Question:
I need some help creating a subset of data. I'm sure this is a simple problem but I can't figure it out.
For example, in the table, I need to create a subset of the data that includes the presidential winner from each state. So for Alabama for example, I would need the line for Donald J Trump since he got the highest proportion of votes (candidate votes/ total votes). I would need to isolate the winners from every state.
'''
State Candidate candidatevotes totalvotes
Alabama D J Trump <PHONE> <PHONE>
Alabama Clinton 729547 <PHONE>
Alabama Gary Johnson 44467 <PHONE>
Alabama Other 21712 <PHONE>
'''
However, I don't know how to isolate the winner from each state. I have tried using using
'''
data_sub <- filename[candidatevotes/totalvotes > .5]
'''
but I know that since there are 3rd party candidates, not every winner from each state will win with majority votes. I have attached a picture for reference. Thank you in advance!
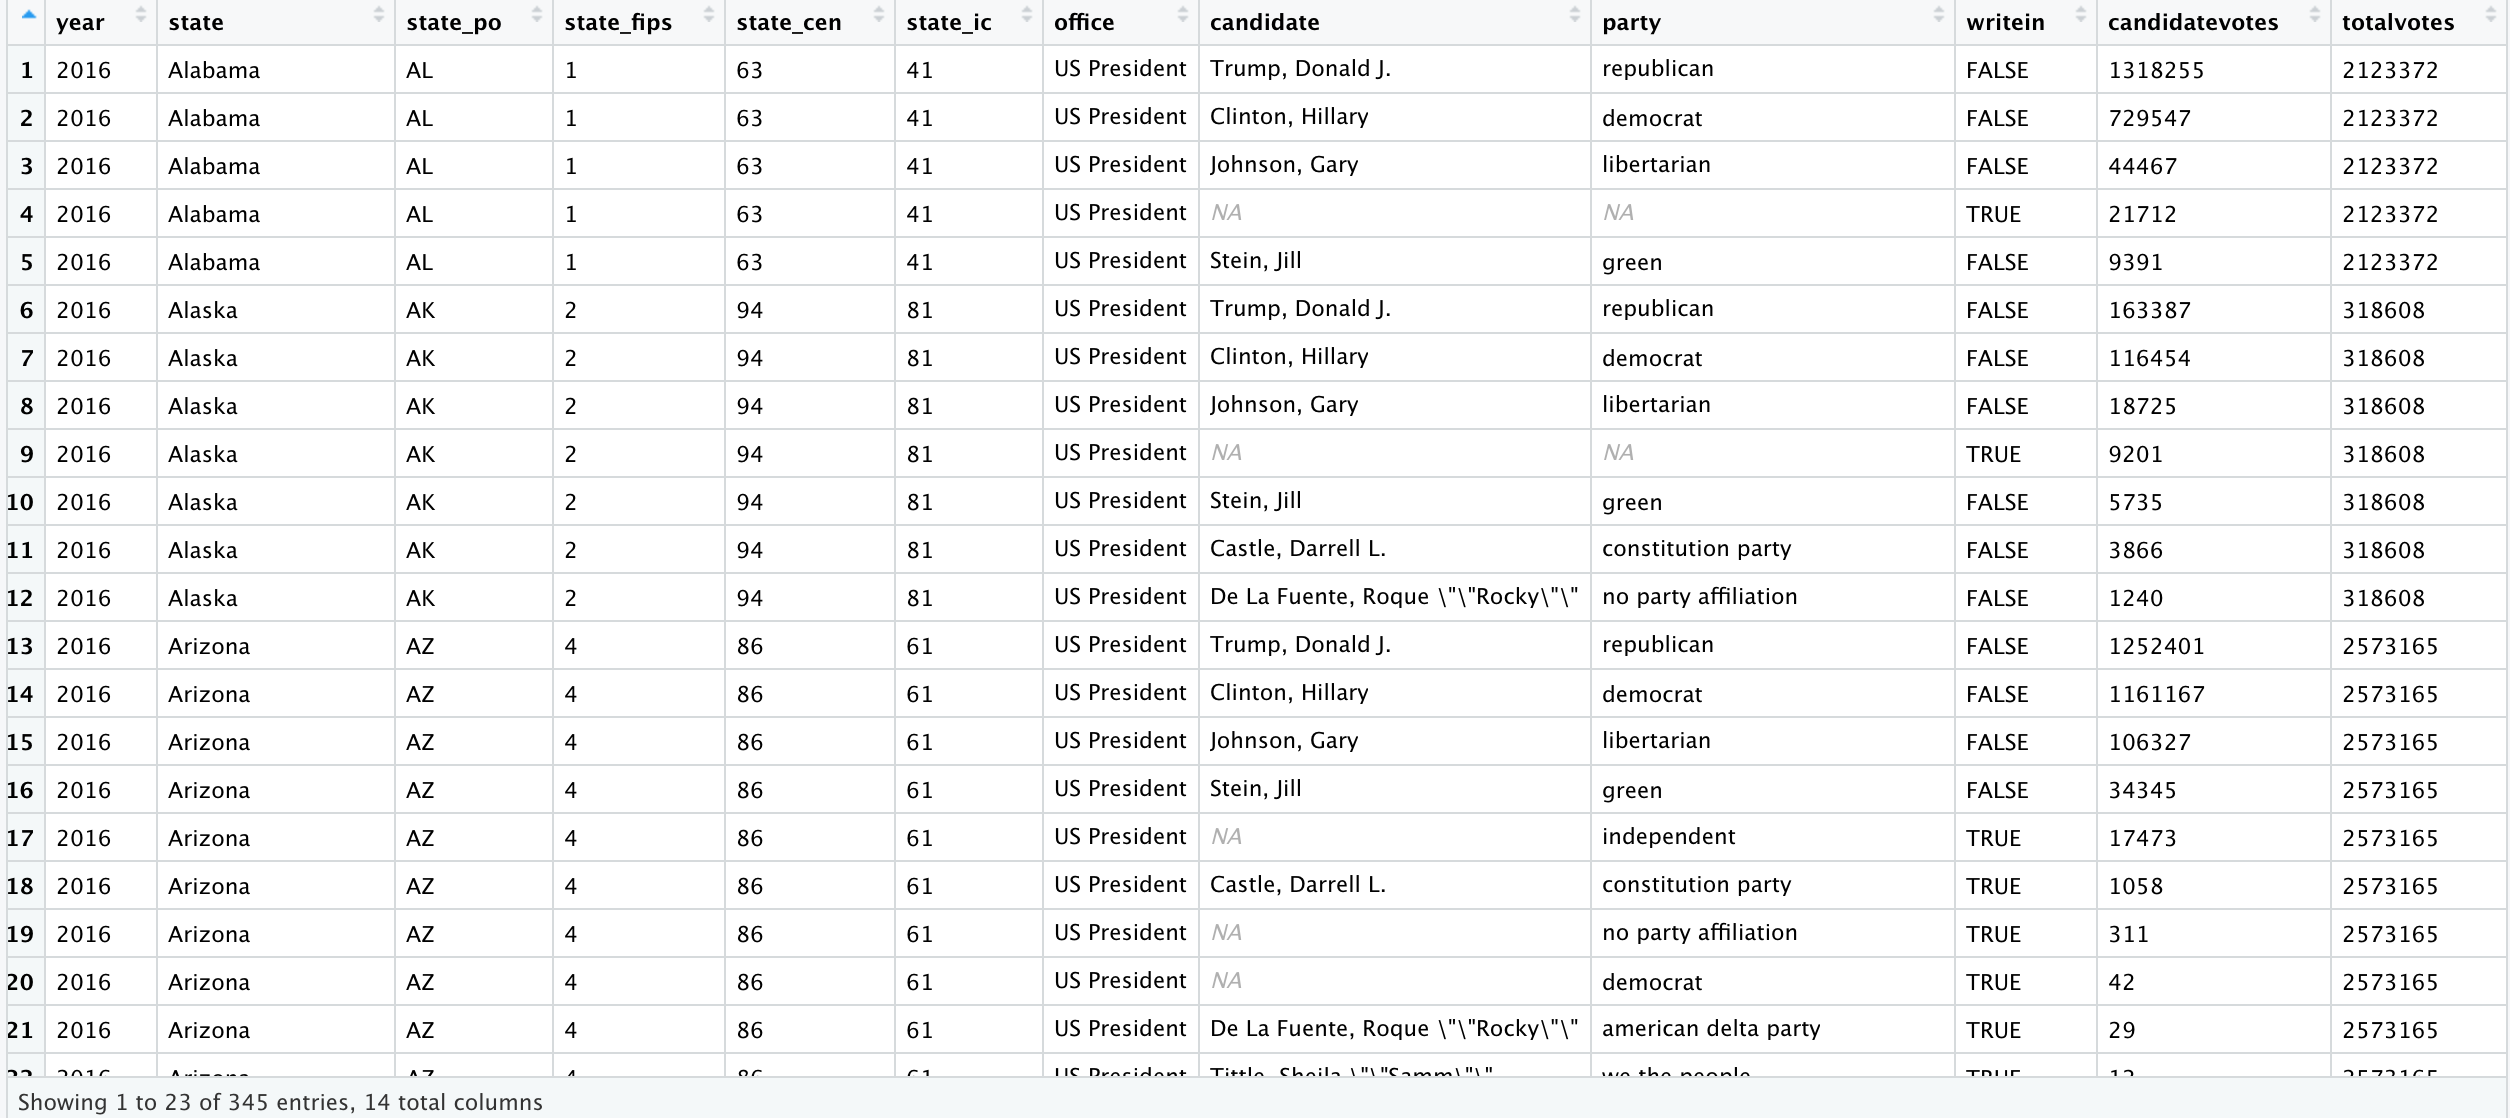
Answer: I just manipulated your data a little bit to demostrate how the problem could be solved:
'''
# Just changed the last two states to Texas so that you get a two line result (not just one)
election <- data.frame(State = c("Alabama", "Alabama", "Texas", "Texas"),
Candidate = c("D J Trump", "Clinton", "Gary Johnson", "Other"),
candidatevotes = c(<PHONE>, 729547, 44467, 21712),
totalvotes = c(<PHONE>, <PHONE>, <PHONE>, <PHONE>))
# need library
library(dplyr)
election %>%
# group by the variable you want the max value for (State)
dplyr::group_by(State) %>%
# get the lines with maximum candidatevotes for each State
dplyr::filter(candidatevotes == max(candidatevotes))
'''